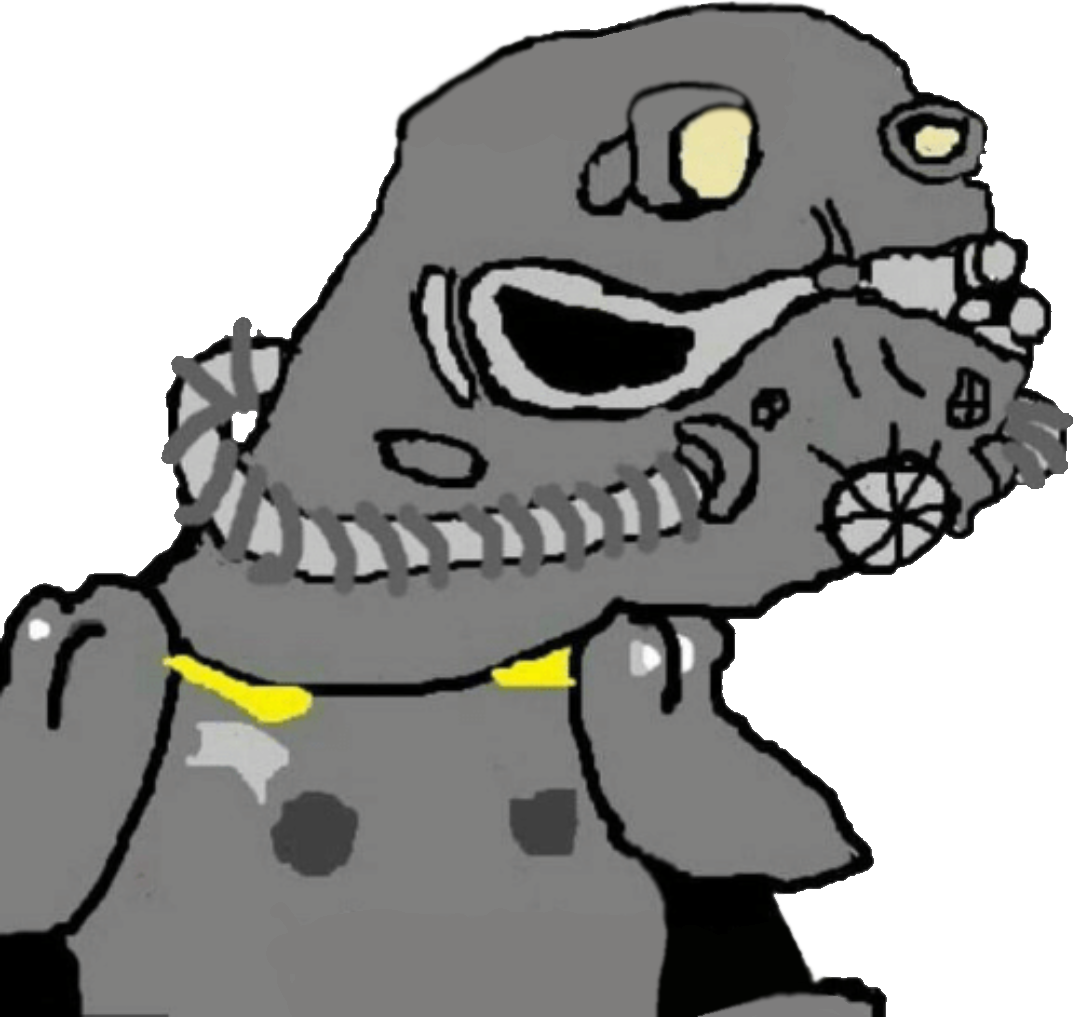
Label: 5_Zoomer